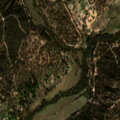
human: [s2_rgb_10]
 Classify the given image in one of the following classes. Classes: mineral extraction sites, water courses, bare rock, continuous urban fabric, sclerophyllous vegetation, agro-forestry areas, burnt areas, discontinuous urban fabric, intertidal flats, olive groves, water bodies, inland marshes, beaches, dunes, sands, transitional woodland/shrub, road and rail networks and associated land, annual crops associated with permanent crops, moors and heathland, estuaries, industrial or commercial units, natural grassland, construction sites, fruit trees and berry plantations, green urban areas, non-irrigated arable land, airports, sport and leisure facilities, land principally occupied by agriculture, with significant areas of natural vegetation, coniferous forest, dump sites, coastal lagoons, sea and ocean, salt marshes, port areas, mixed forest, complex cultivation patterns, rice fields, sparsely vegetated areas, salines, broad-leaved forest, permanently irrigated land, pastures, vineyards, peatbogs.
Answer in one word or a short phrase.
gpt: pastures, agro-forestry areas, broad-leaved forest, transitional woodland/shrub